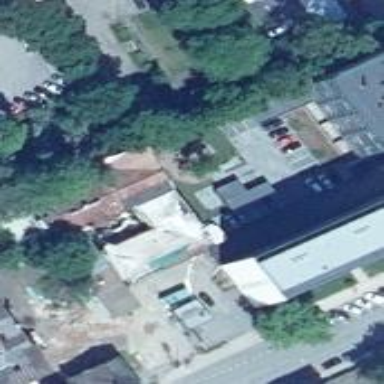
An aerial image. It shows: Building with flat roof in dimgrey color.